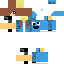
A female human skin with pale skin, wearing brown long hair dressed in a blue hoodie and brown pants, featuring a closed mouth.